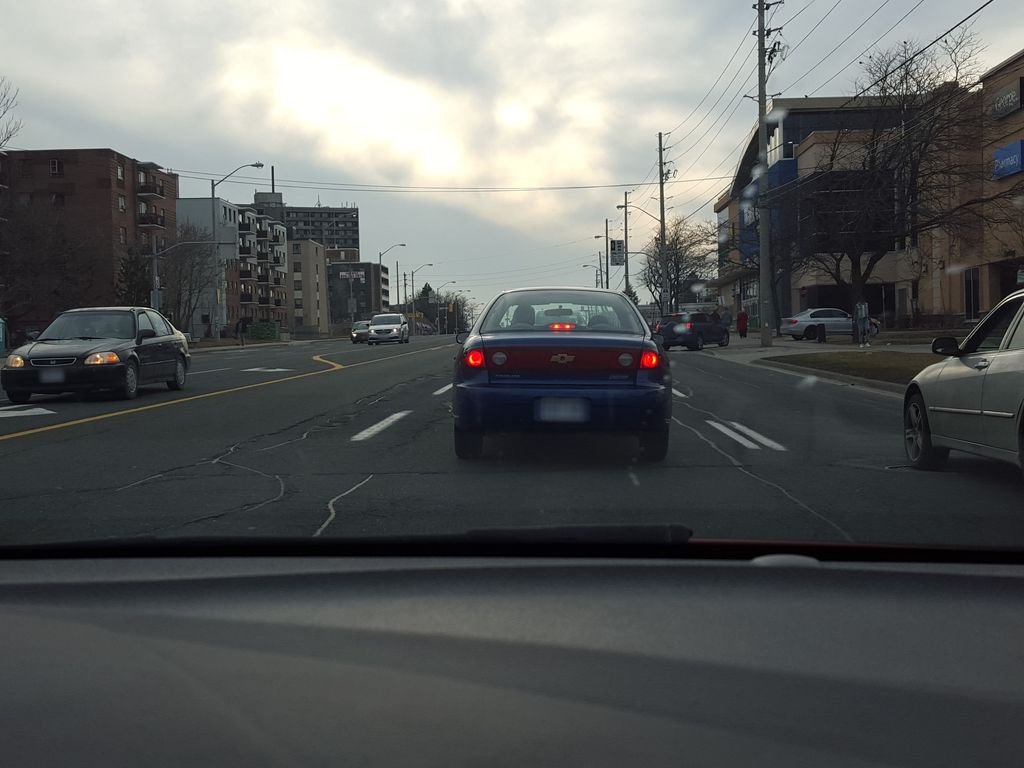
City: toronto